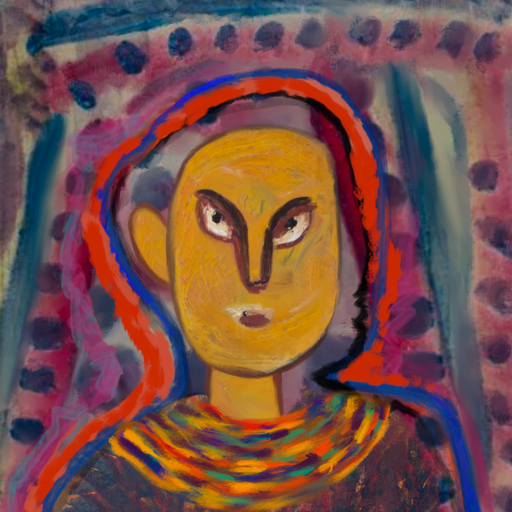
Background: HillGirl, Head And Neck Front: After_Raid, Face Front: After_Raid, Bust: In_The_Sun, Hair Front: Experience, Head Accessory: Blank, Second Necklace: An_Impression_2, Necklace: Blank, Baby: Blank